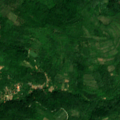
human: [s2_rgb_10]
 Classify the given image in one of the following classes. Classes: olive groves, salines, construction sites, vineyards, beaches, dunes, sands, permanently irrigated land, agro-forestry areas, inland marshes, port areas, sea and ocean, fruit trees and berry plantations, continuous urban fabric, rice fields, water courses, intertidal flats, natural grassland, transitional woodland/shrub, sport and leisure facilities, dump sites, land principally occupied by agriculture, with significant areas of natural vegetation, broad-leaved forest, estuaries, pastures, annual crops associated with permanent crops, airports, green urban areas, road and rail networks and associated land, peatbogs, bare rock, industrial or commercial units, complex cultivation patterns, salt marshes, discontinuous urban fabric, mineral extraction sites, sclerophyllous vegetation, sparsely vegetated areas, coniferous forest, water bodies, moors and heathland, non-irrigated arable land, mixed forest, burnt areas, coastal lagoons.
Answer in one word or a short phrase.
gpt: complex cultivation patterns, land principally occupied by agriculture, with significant areas of natural vegetation, broad-leaved forest, transitional woodland/shrub